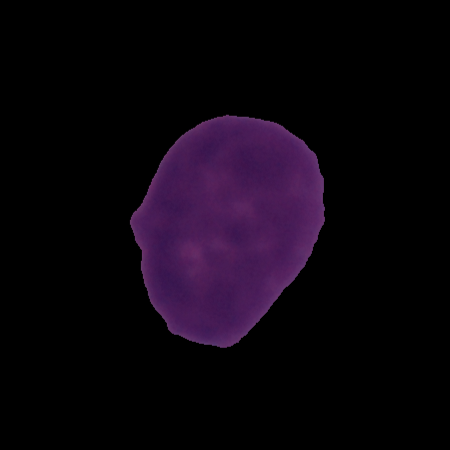
Label: cancer